Question:
I would like ton know why the arrange options are locked (not clickable). I just started using flash and I have no idea why.
I am trying to send the background to back but I cant click it.
I am using adobe cs6.
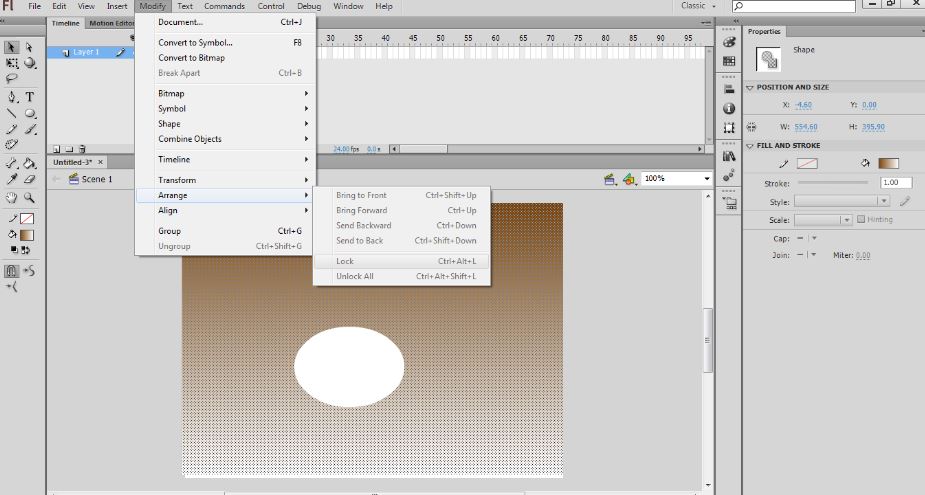
Answer: You are working with individual 'Shapes' (made up of vector points, as opposed to pixels) but the point is you do not move vector points/pixels to back or front. Instead you move whole objects to be behind other objects.. To get an object from your shape either convert to symbol (type: Graphic) or do a 'Group' or 'Union'. The move to back/front option now works.
Now If you made a 'graphic' symbol you can always right-click it and "edit" to reshape it (and can exit the edit-mode). If you made a 'group' or 'union' you can right-click and choose "break apart" to edit but you will have to re-group each time. Graphic symbols is the best option.
There are layers too. So draw any background shapes on one layer and do foreground shapes in a layer above that one..
When, if on the same layer, you draw shapes of different colours you can use one colour shape to "cut-away" from the one it overlaps. This isnt a bug its a feature to make more "complex" shapes.